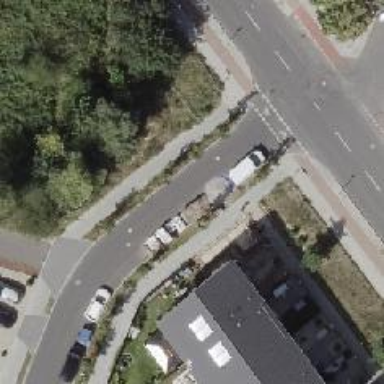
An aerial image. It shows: Road with "give way" sign.